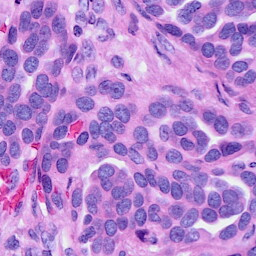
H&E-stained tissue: Ovarian